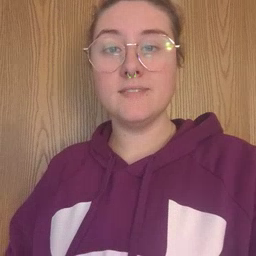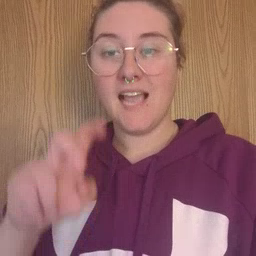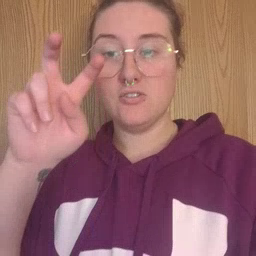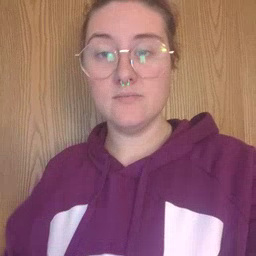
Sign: stairs